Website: lowes
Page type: account-selection
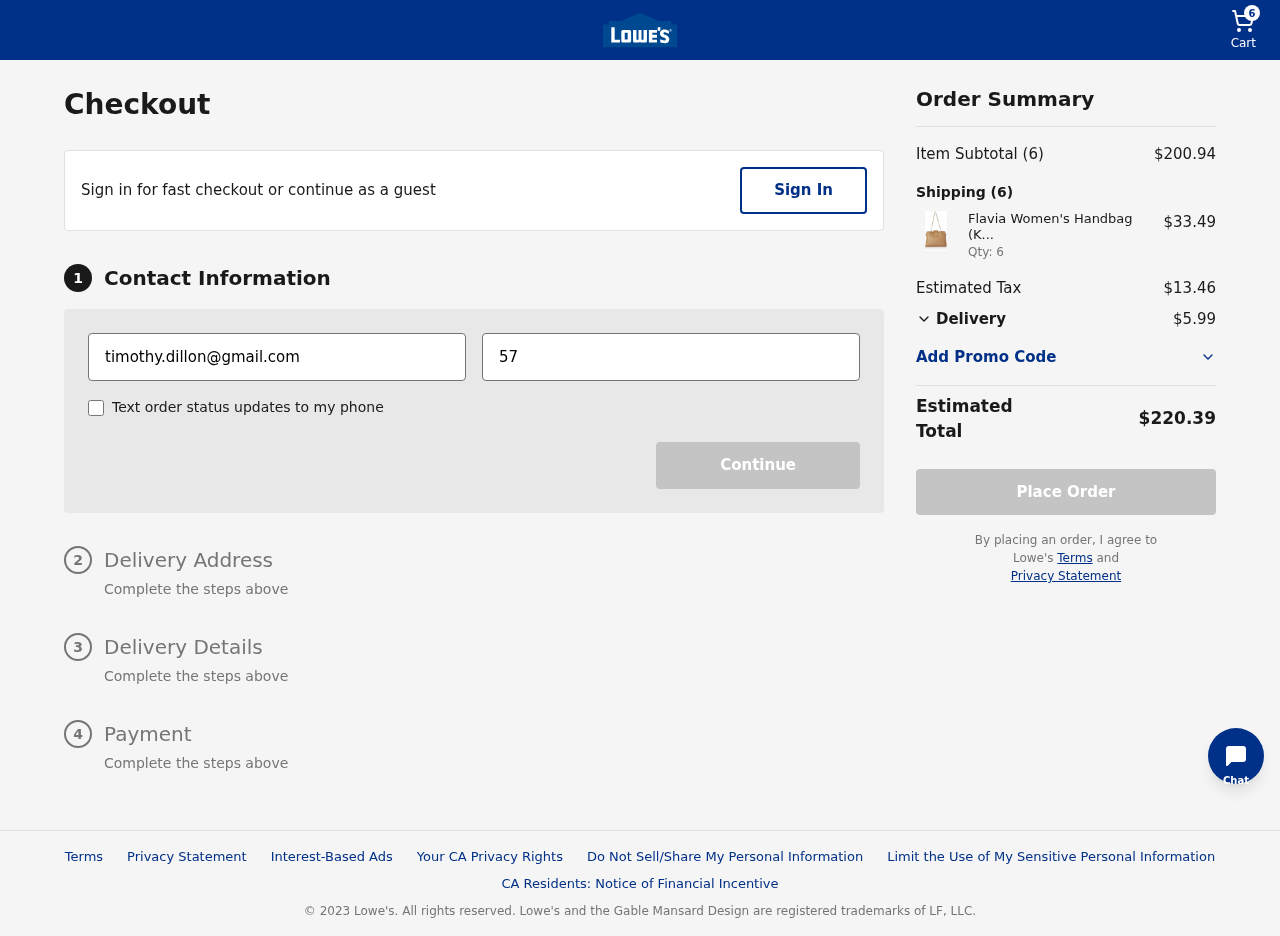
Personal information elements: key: PII_EMAIL
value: timothy.dillon@gmail.com
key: PII_PHONE
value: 5739216498
Product elements: key: PRODUCT1_NAME
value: Flavia Women's Handbag (Khaki)
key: PRODUCT1_PRICE
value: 33.49
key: PRODUCT1_QUANTITY
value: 6
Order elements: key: ORDER_NUM_ITEMS
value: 6
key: ORDER_SUBTOTAL
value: $200.94
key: ORDER_TAX
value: $13.46
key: ORDER_SHIPPING_COST
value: $5.99
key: ORDER_TOTAL
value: $220.39